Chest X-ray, AP view. Patient: 33 years old, sex F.
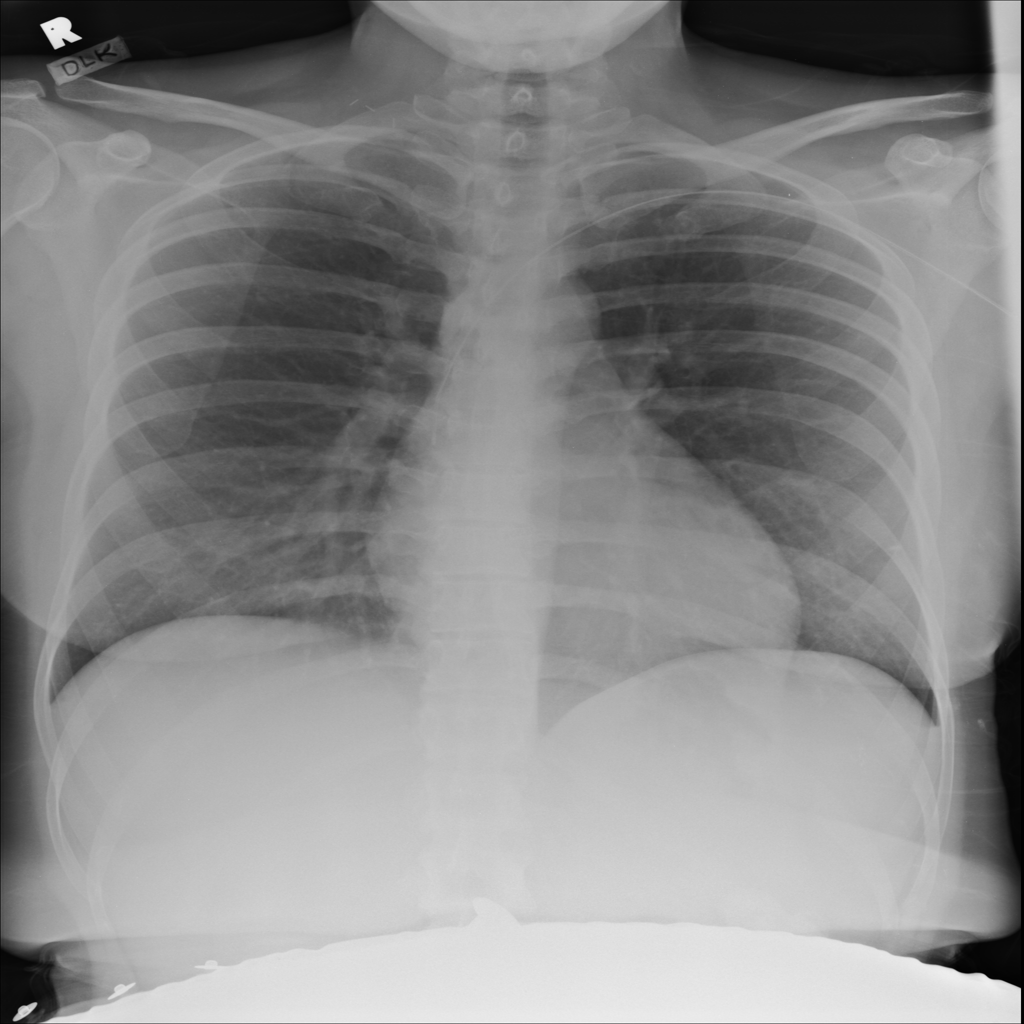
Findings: No Finding